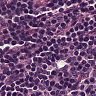
Metastatic tissue present: no